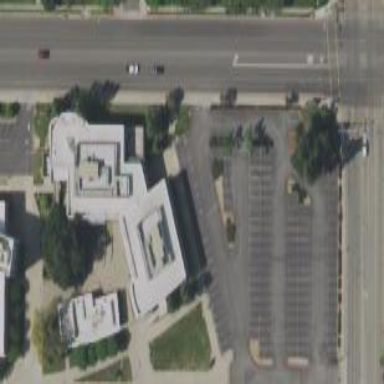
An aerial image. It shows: School building.